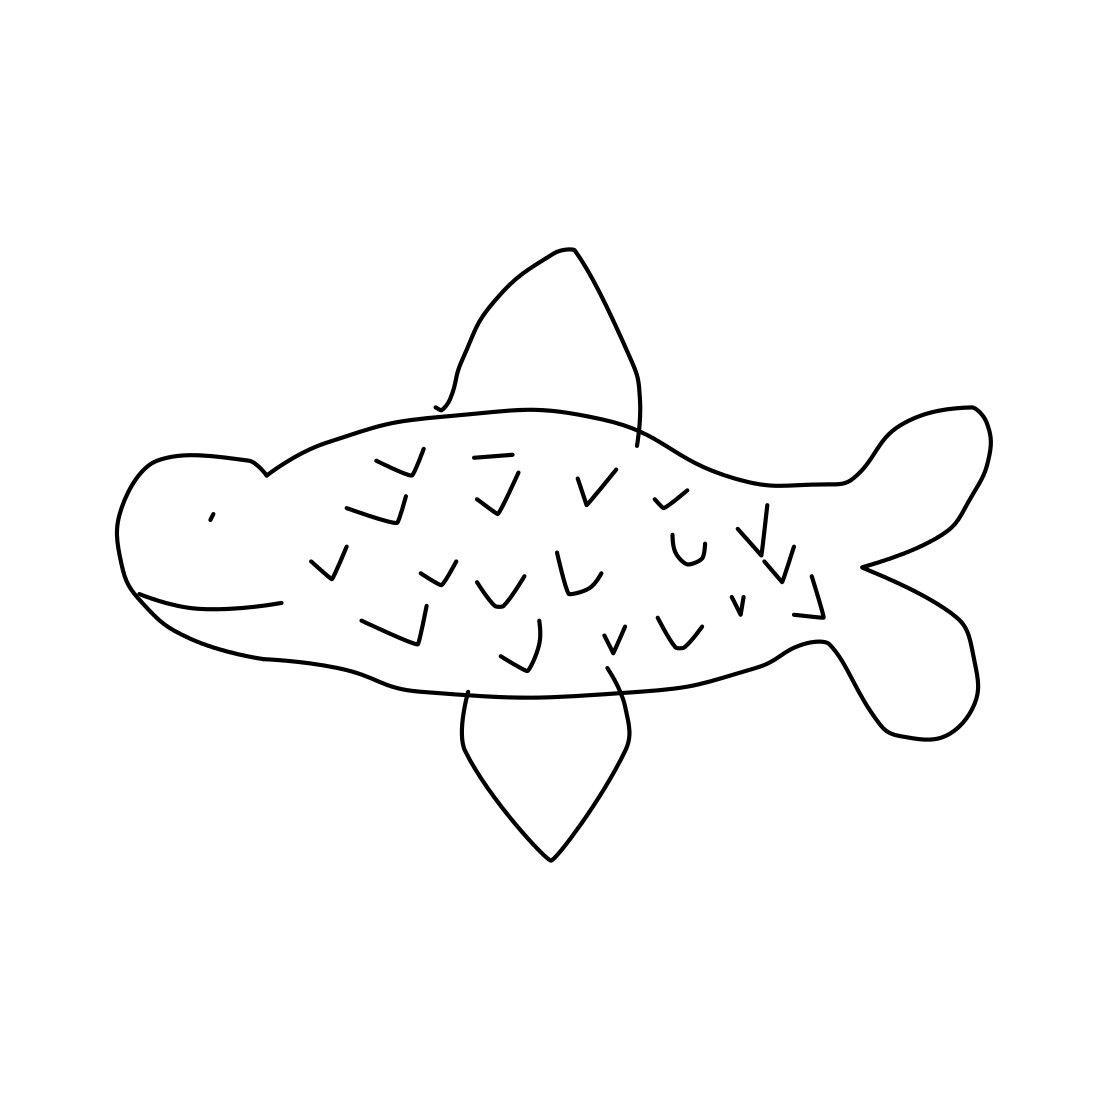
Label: fish